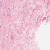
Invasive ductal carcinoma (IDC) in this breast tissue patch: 0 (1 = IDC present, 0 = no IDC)